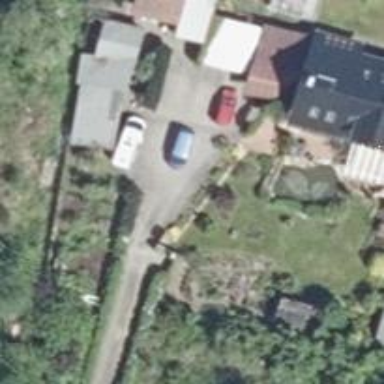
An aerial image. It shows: Turning circle on the road.